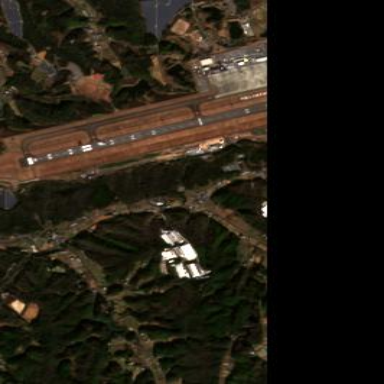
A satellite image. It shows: Public aerodrome fenced off for security.